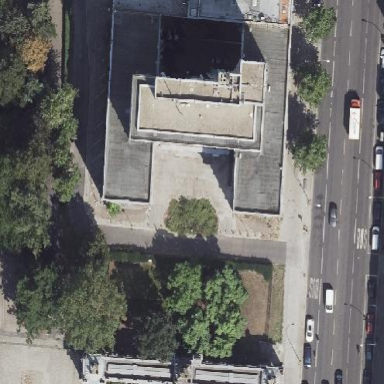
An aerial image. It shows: Office building.